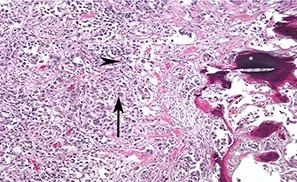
High magnification photomicrograph showing highly infiltrative carcinoma with tubular structure, embedded in desmoplastic stroma. The tumor cells have eosinophilic cytoplasm (arrowhead), the nuclei are large and pleomorphic, with prominent nucleoli (arrow) and coarse chromatin. Also seen is evidence of ossification (*).
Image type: pathology (h&e)